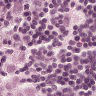
Metastatic tissue present: yes